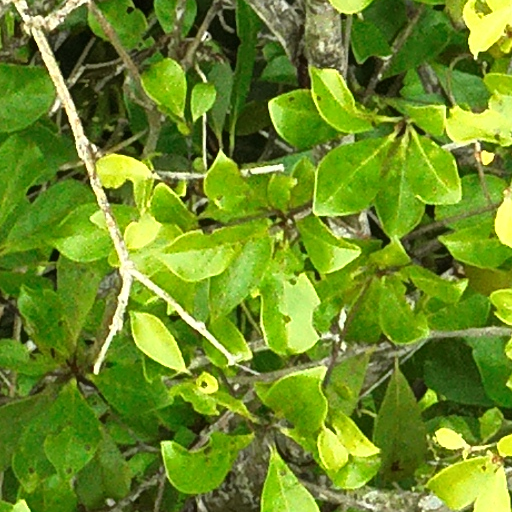
Species: Terminalia amazonia
GBIF accepted scientific name: Terminalia amazonica
Crown area (m\u00b2): 107.218